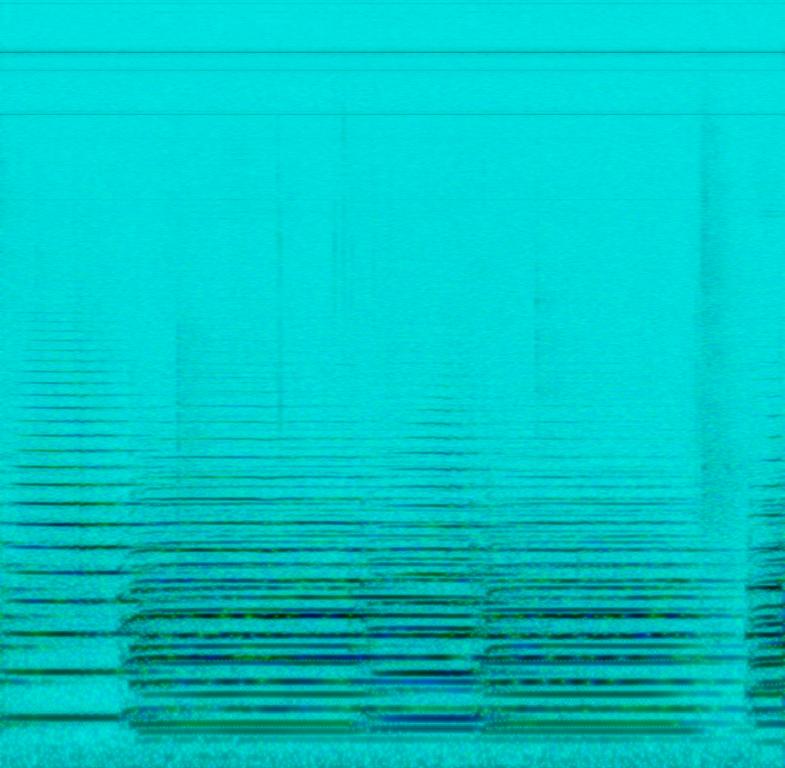
This audio contains two trombone players playing a warm melody. One in a higher key the other in a lower register. This song may be playing live listening to a performance in a theater.